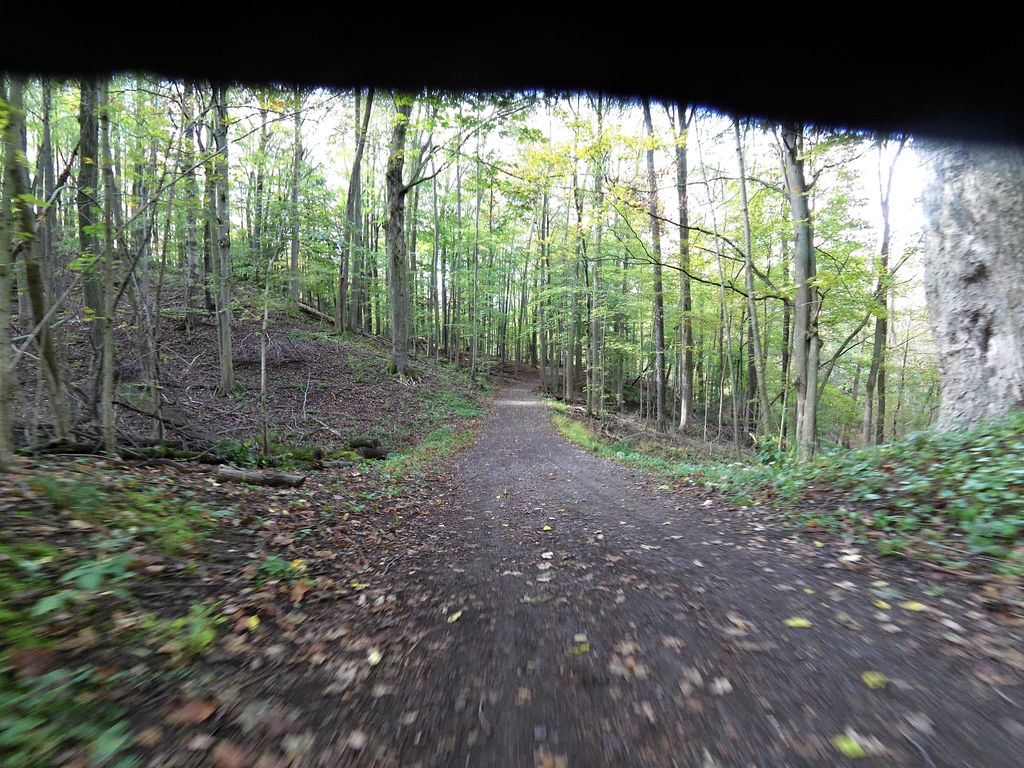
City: hamilton